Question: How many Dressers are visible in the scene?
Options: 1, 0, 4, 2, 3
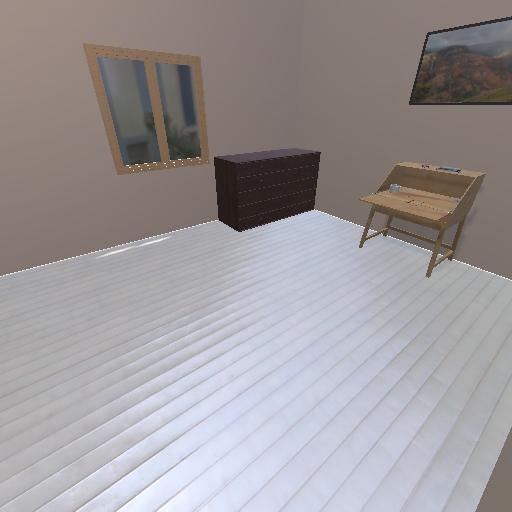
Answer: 1